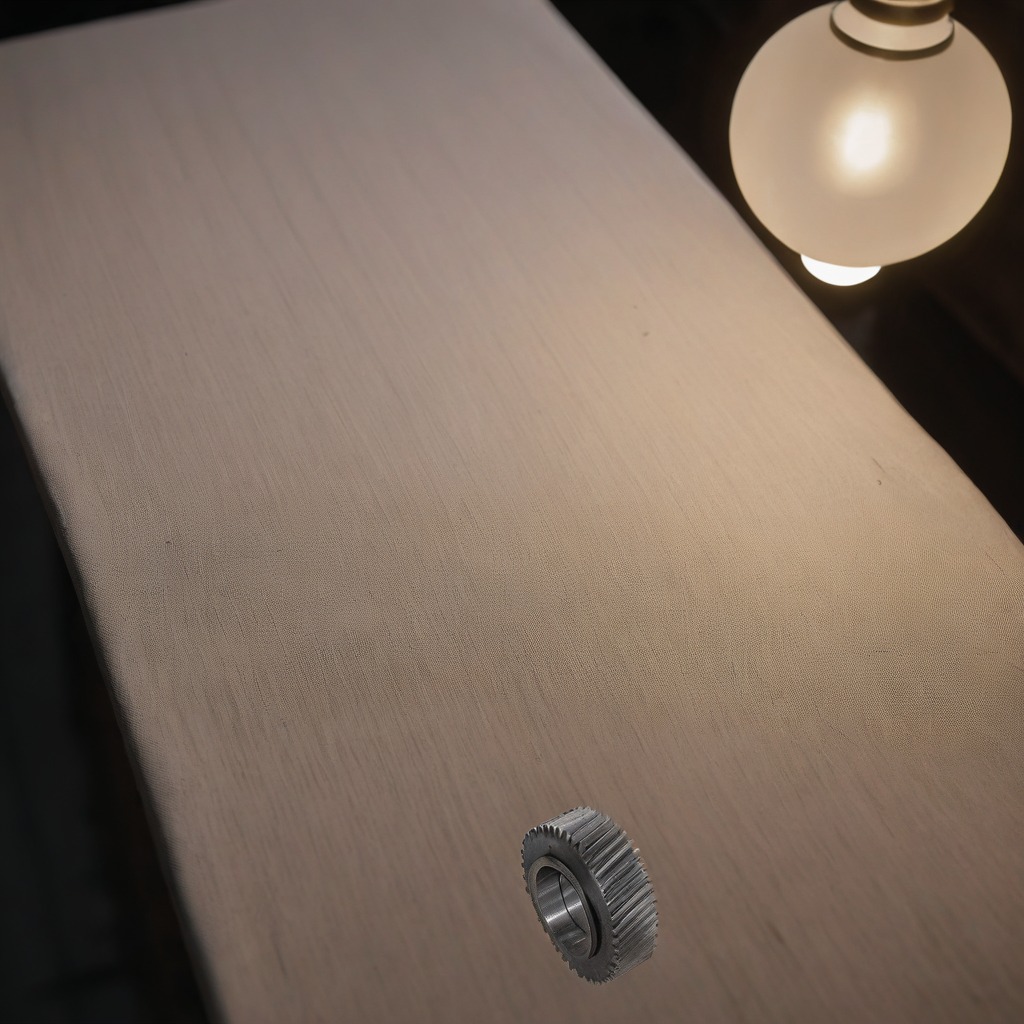
A steel gear with teeth lies on a wooden table inside a workshop at night.